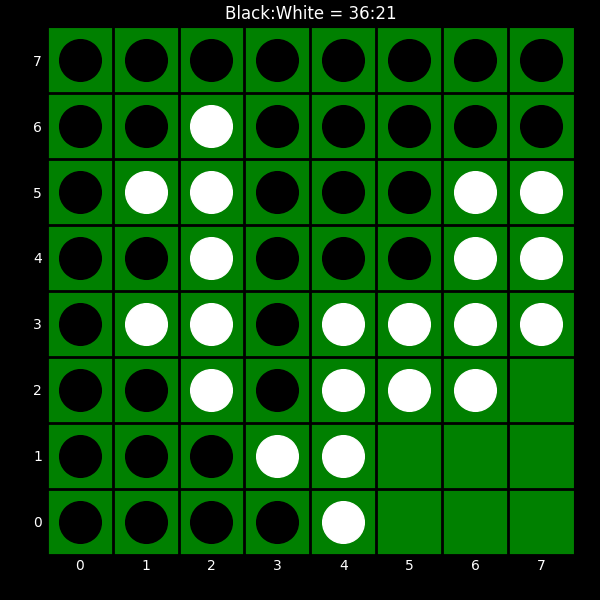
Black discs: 36
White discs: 21